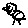
Label: bird